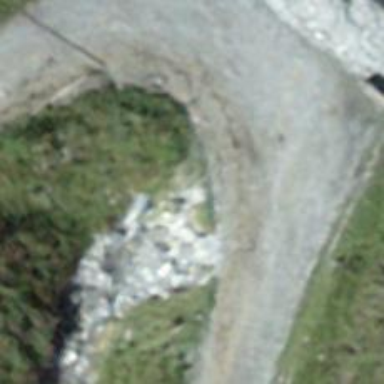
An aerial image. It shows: Culvert tunnel.